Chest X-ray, AP view. Patient: 29 years old, sex M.
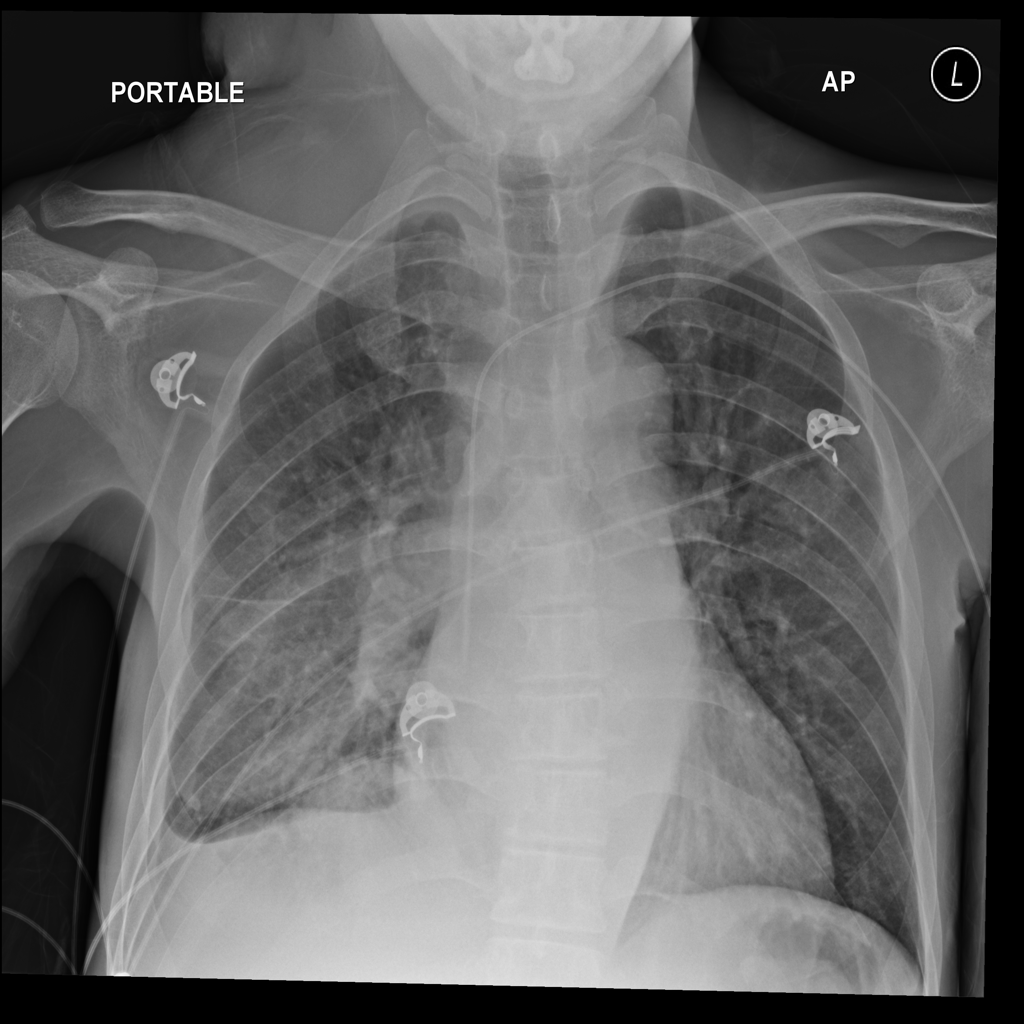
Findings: Effusion